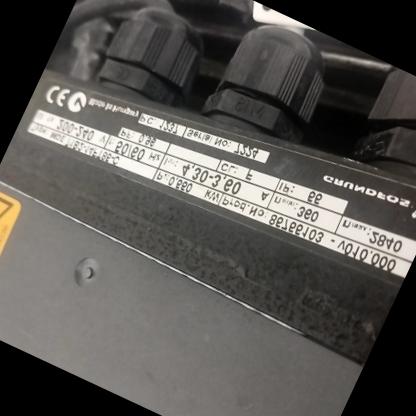
Klasa: tabliczka-znamionowa